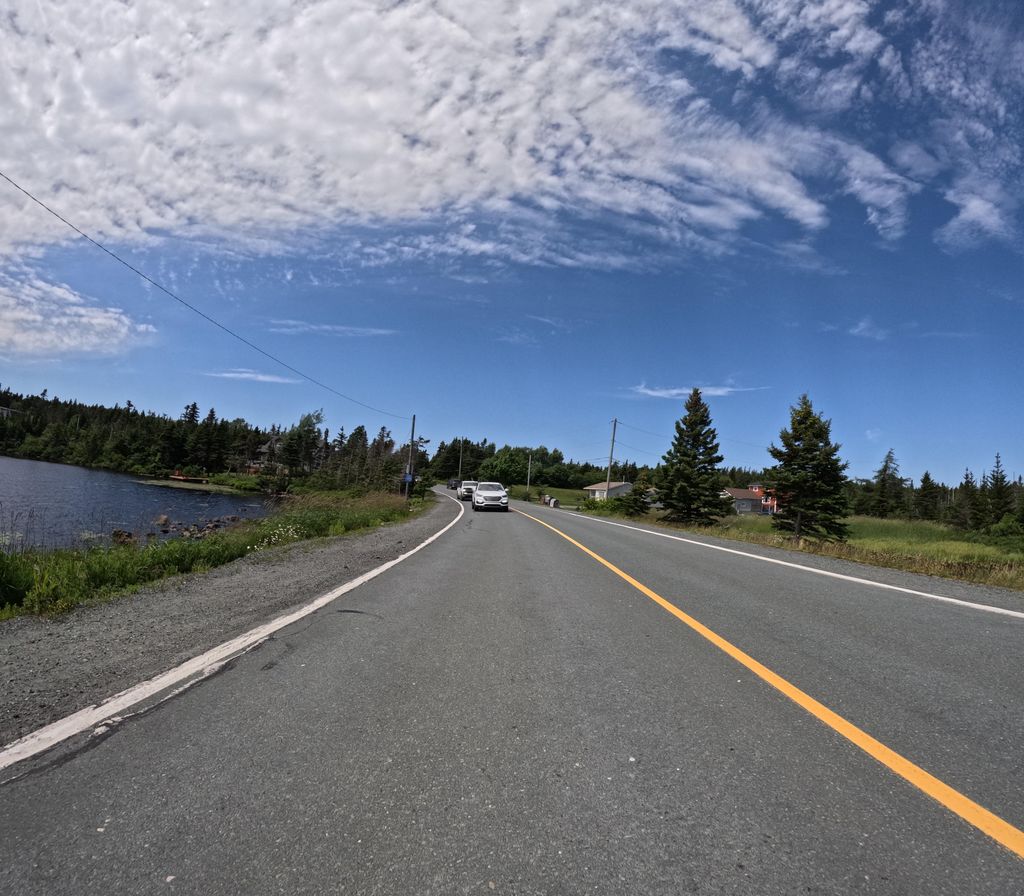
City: st_johns